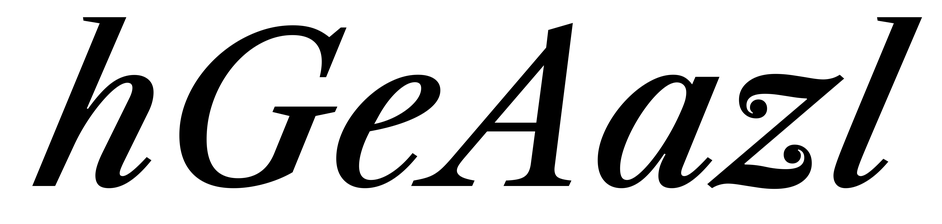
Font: LibreCaslonText-Italic_Medium_Italic